Field crop: tomato
Growth stage: 1
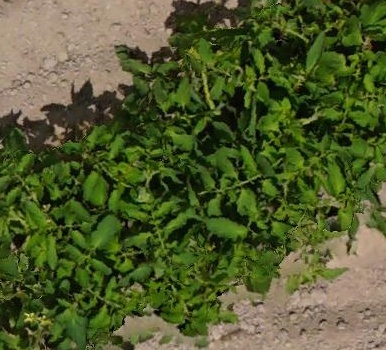
Species: tomato